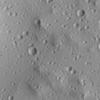
Label: not_dusty